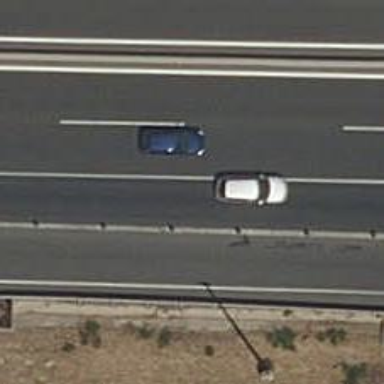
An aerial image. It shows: Motorway junction.